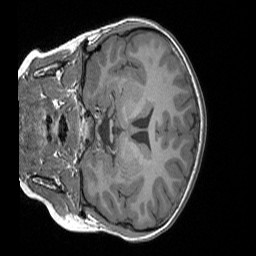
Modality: T1w
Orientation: coronal
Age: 8
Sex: male
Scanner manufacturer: siemens
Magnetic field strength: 3 T
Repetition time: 1.65 s
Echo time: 0.00203 s